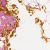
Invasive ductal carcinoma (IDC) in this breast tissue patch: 0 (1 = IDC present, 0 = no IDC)